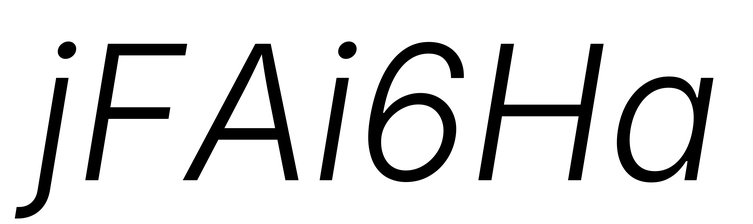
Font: Inter-Italic_Light_Italic